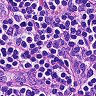
Metastatic tissue present: no